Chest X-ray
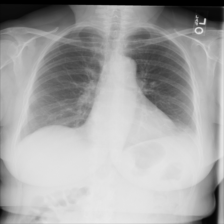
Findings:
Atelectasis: negative
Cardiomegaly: negative
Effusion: negative
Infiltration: negative
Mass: negative
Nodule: negative
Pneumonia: negative
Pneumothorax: negative
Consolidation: negative
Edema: negative
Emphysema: negative
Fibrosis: negative
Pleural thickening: negative
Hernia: negative